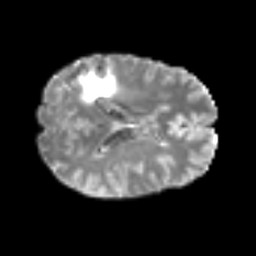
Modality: T2w
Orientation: axial
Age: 49
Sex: male
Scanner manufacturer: siemens
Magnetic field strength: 3 T
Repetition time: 6.1 s
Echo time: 0.101 s